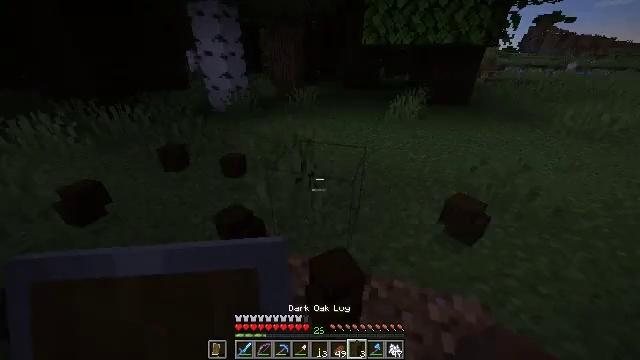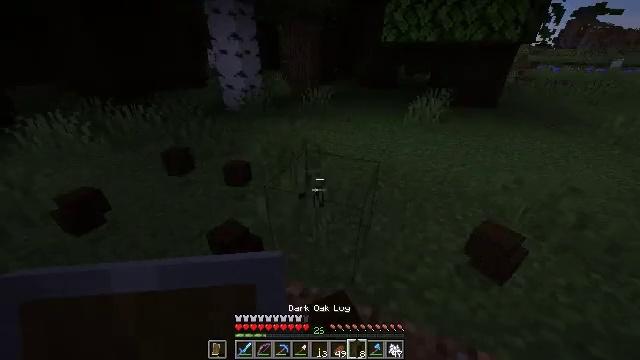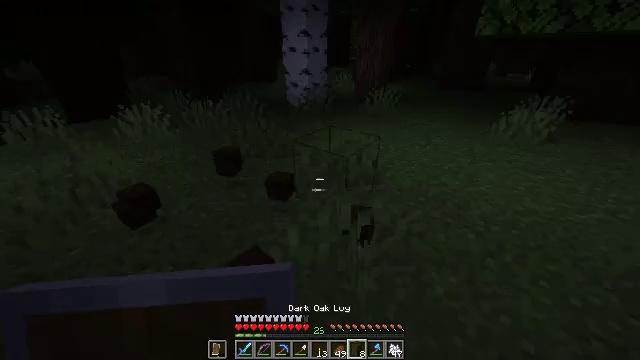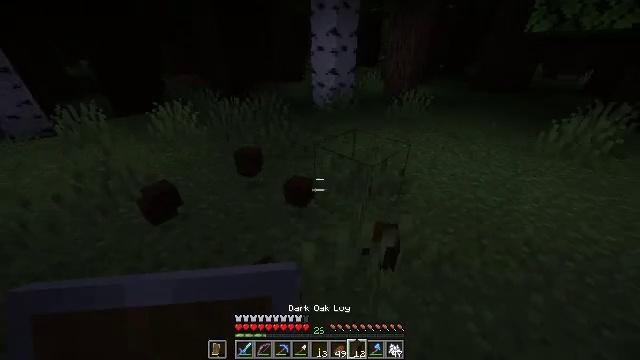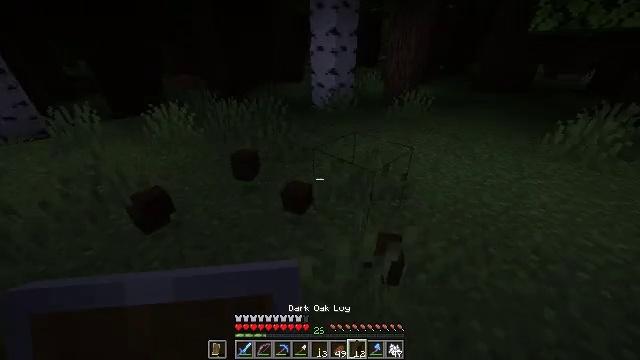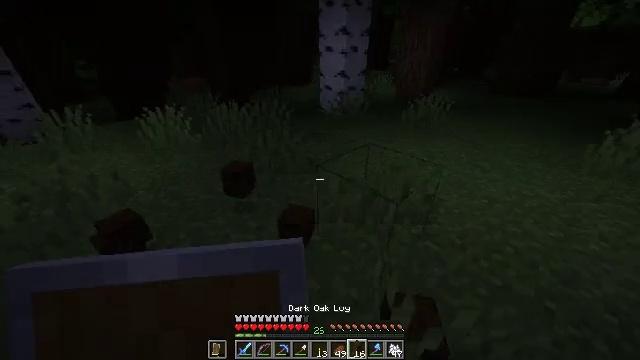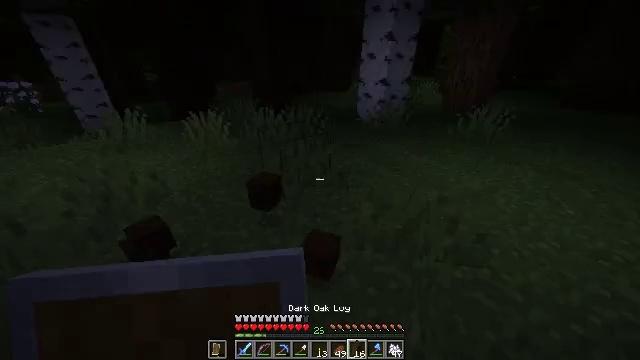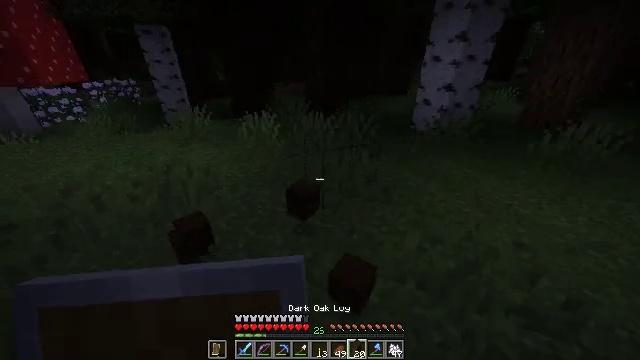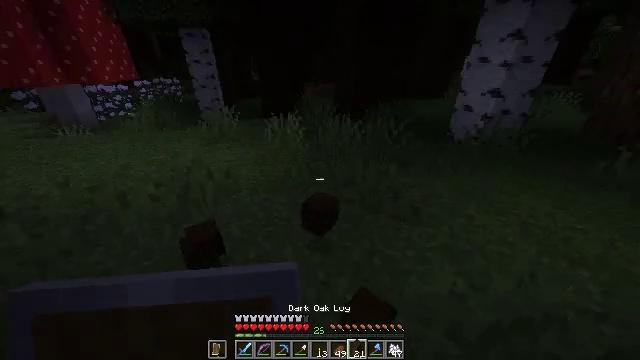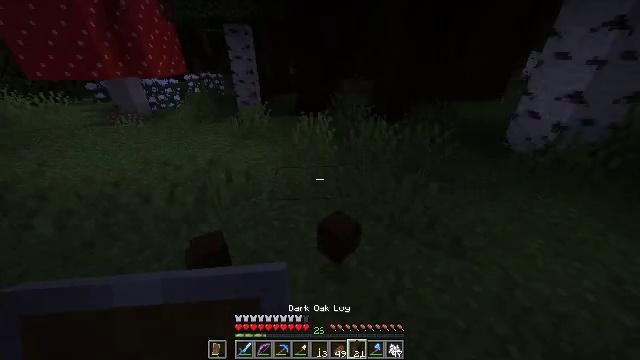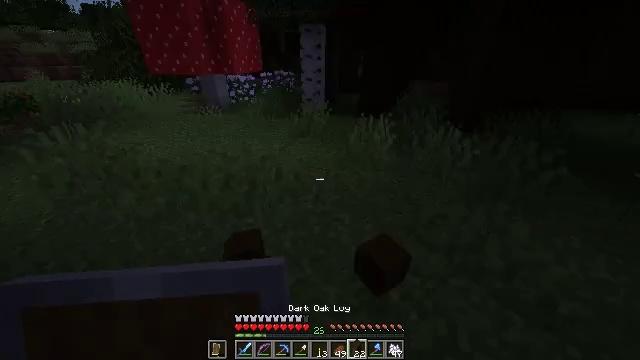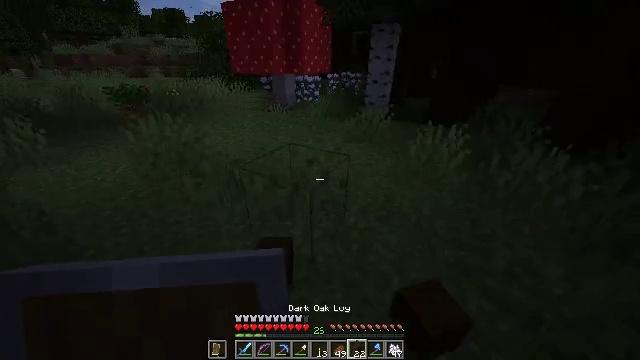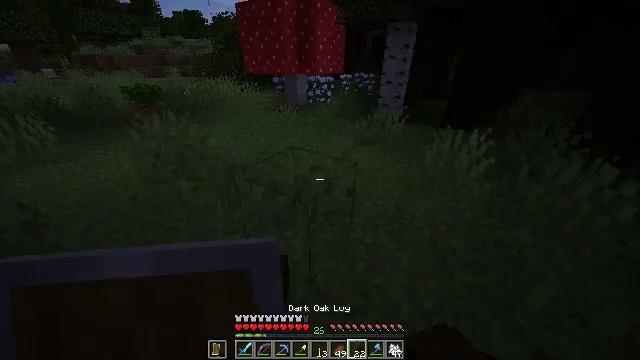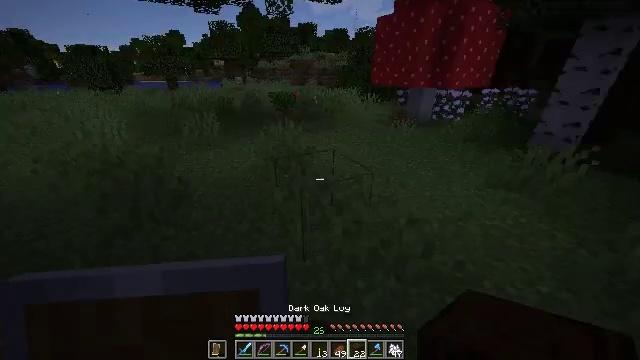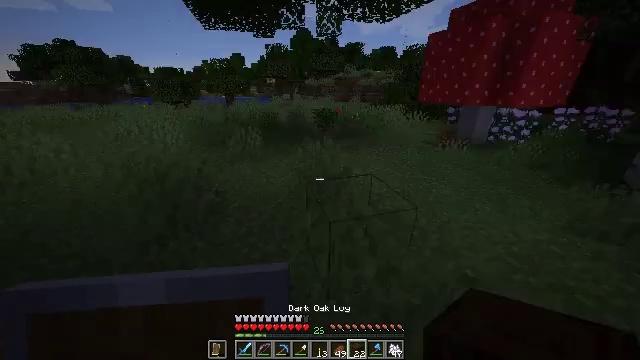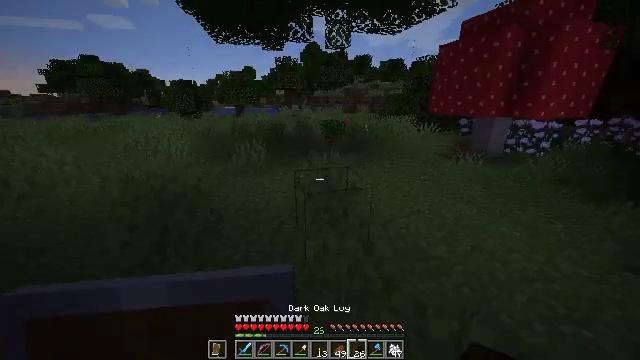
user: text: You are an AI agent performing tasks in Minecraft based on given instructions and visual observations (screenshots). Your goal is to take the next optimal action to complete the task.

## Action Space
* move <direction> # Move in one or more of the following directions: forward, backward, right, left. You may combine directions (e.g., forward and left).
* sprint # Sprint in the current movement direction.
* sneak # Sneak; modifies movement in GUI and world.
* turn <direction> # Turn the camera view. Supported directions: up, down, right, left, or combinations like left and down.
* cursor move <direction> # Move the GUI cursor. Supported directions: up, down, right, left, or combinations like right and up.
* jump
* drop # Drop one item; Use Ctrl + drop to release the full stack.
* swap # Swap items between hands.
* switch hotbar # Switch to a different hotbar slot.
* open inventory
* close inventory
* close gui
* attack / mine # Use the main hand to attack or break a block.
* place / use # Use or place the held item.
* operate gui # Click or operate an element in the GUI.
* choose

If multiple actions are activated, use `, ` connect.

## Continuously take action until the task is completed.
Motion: motion action
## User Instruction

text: craft item air
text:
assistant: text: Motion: move forward, turn left
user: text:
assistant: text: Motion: move forward, turn left
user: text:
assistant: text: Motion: move forward, turn left
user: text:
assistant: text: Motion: move forward
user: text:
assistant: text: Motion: move forward, turn left
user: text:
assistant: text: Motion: move forward, turn left and up
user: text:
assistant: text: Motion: move forward, turn left
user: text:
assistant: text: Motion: move forward, turn left
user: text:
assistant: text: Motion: move forward, turn left
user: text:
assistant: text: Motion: move forward, turn left
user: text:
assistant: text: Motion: move forward, turn left
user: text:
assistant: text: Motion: move forward, turn left
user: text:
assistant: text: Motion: move forward, turn left and up
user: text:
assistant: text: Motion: move forward, turn left and up
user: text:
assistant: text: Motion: move forward, turn left and up
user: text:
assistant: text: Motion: move forward, sprint, turn left and up
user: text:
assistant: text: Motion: move forward, sprint
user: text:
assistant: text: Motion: move forward
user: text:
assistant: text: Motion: move forward, turn left
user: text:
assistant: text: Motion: move forward
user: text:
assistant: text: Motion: move forward, sprint
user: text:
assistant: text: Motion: move forward, sprint
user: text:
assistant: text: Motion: move forward, turn right and up
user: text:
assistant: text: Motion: move forward
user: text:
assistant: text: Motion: move forward, sprint, turn right and up
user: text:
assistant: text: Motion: move forward, sprint, turn right and up
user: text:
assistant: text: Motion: move forward
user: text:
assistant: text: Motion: move forward
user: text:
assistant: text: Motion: move forward
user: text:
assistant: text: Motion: move forward, sprint